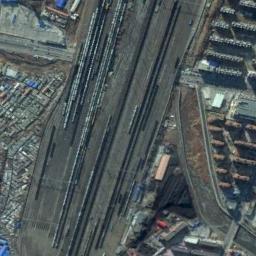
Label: railway